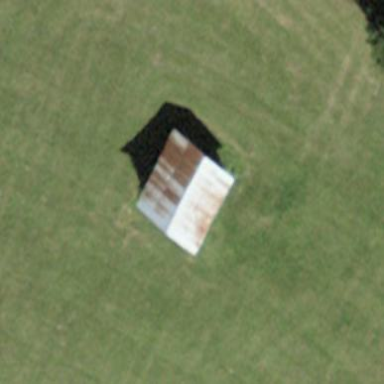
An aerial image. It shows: Shed.